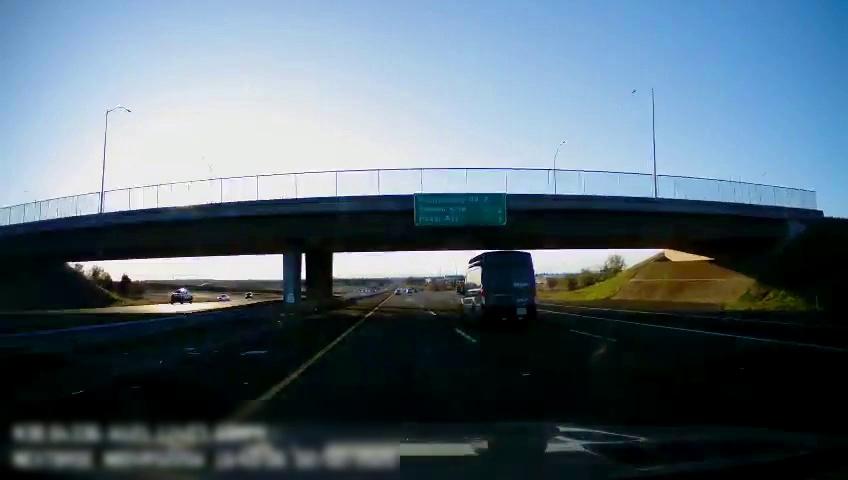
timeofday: Day
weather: Sunny
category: Drivable Space
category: Drivable Space
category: Vehicles | Truck
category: Vehicles | SUV
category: Vehicles | Car
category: Lanes | Current Lane
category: Lanes | Current Lane
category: Lanes | Alternate Lane
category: Lanes | Alternate Lane
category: Lanes | Alternate Lane
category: Traffic | Signs